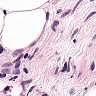
Metastatic tissue present: no